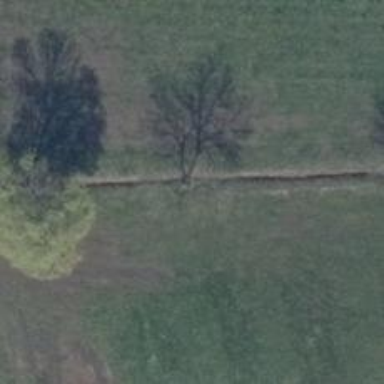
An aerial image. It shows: Row of deciduous broadleaved trees.